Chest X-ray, PA view. Patient: 33 years old, sex M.
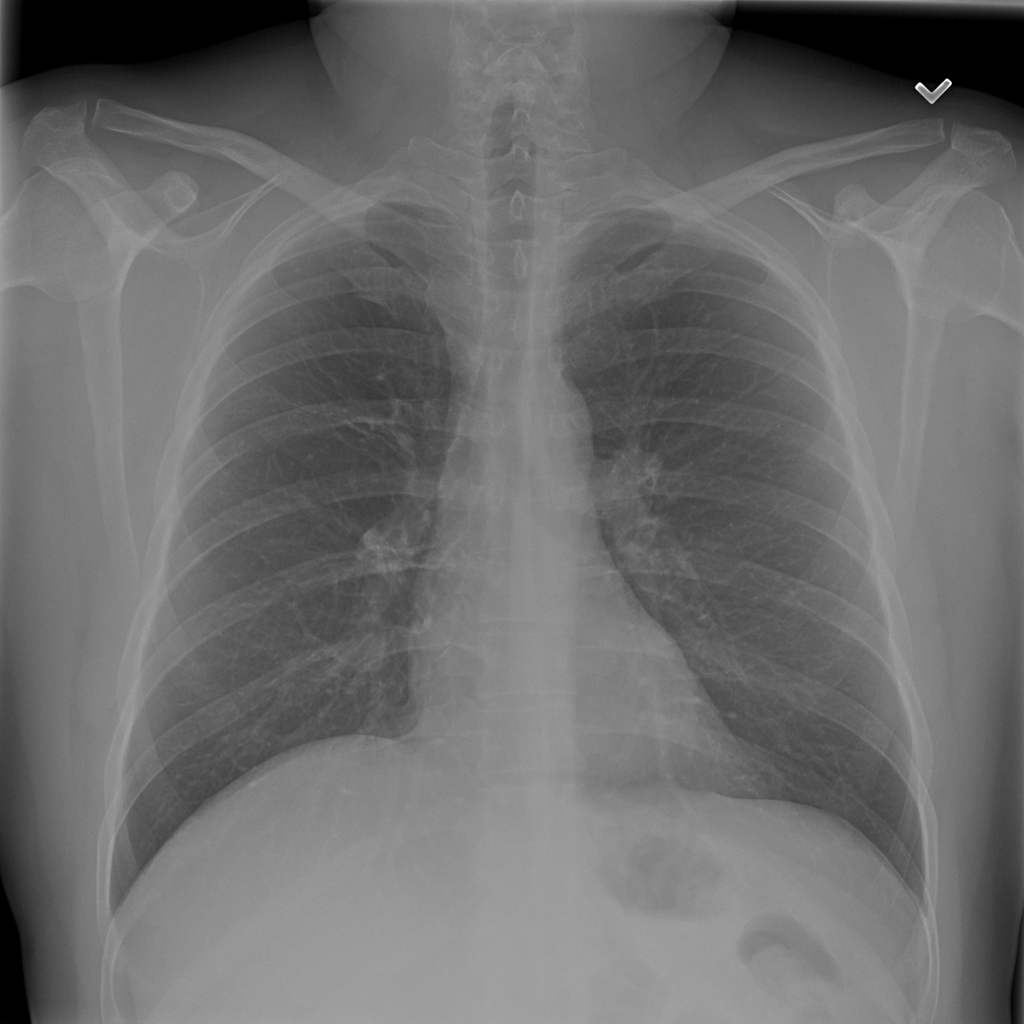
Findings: No Finding